Field crop: tomato
Growth stage: 1
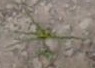
Species: cyperus